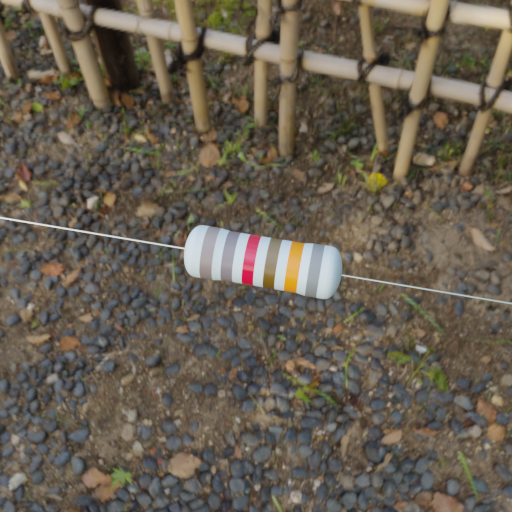
Resistor colour bands (in order): gray, gray, red, brown, orange, gray